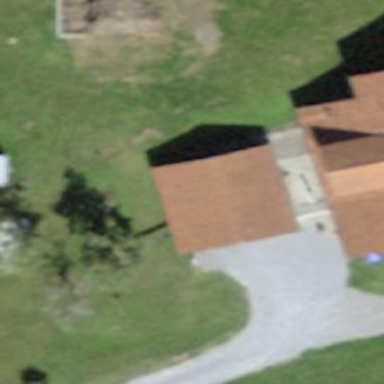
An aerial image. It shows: Barn.